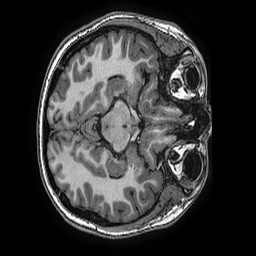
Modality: T1w
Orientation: axial
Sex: female
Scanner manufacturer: ge
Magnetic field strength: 3 T
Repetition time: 0.0077 s
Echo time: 0.003436 s